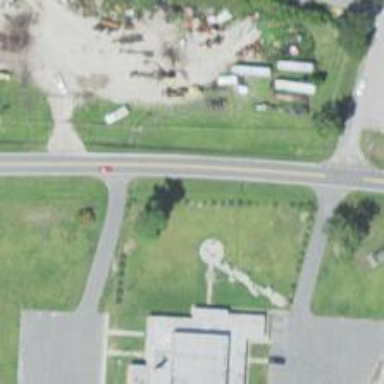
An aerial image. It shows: Memorial site with historic significance.